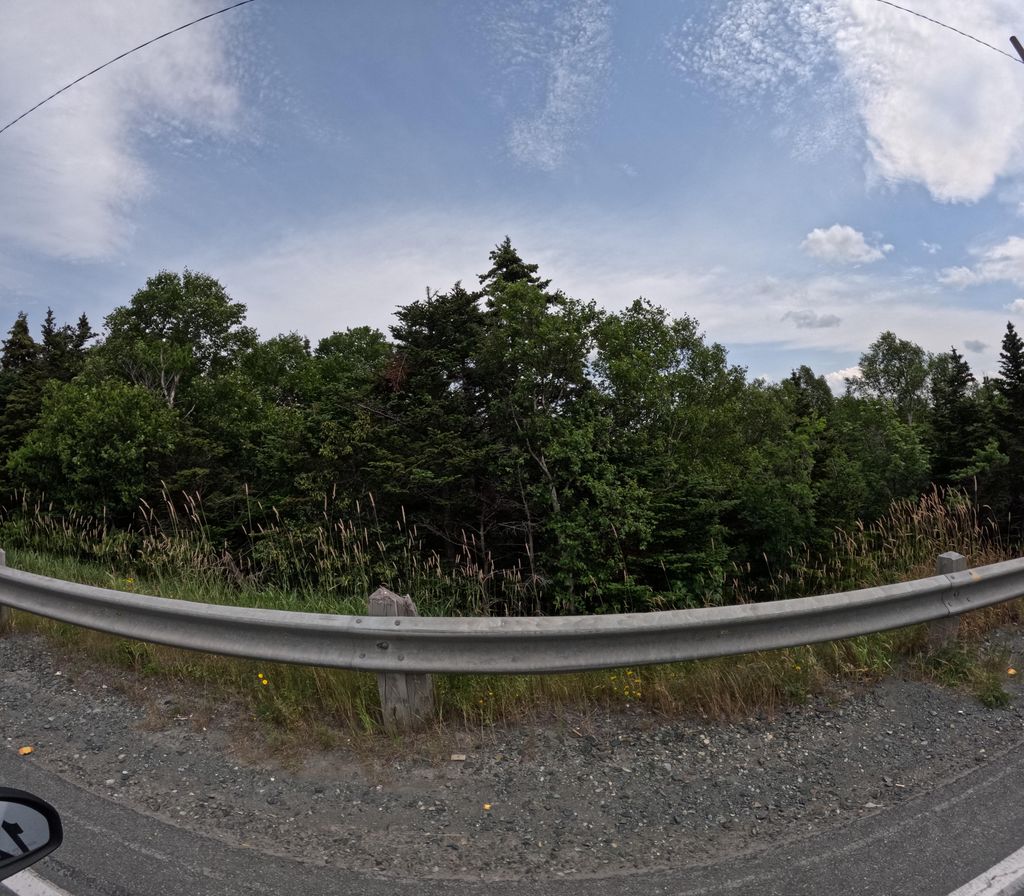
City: st_johns